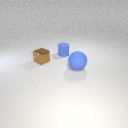
small blue rubber cylinder to the right of small brown metal cube